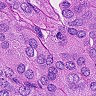
Metastatic tissue present: yes